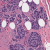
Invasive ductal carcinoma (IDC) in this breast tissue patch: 1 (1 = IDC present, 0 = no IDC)